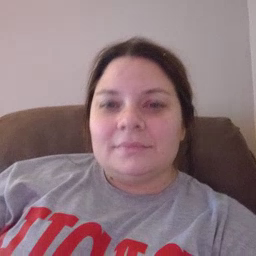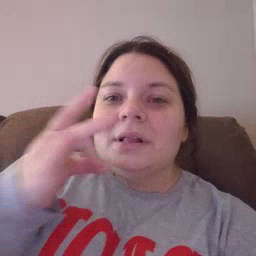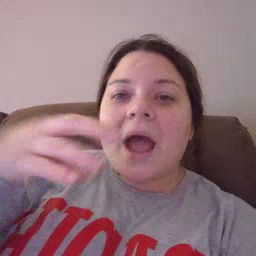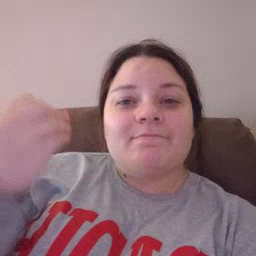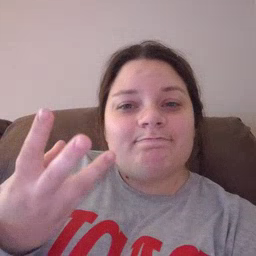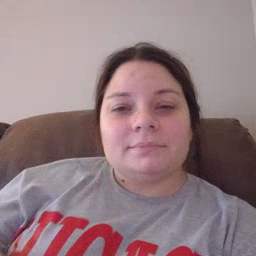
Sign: lamp